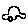
Label: car